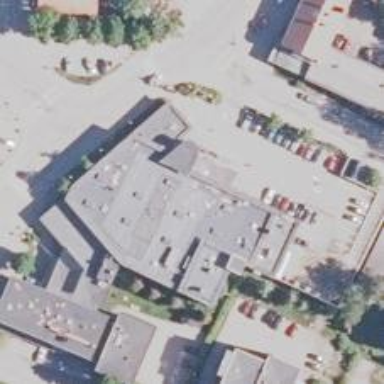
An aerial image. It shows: Supermarket.